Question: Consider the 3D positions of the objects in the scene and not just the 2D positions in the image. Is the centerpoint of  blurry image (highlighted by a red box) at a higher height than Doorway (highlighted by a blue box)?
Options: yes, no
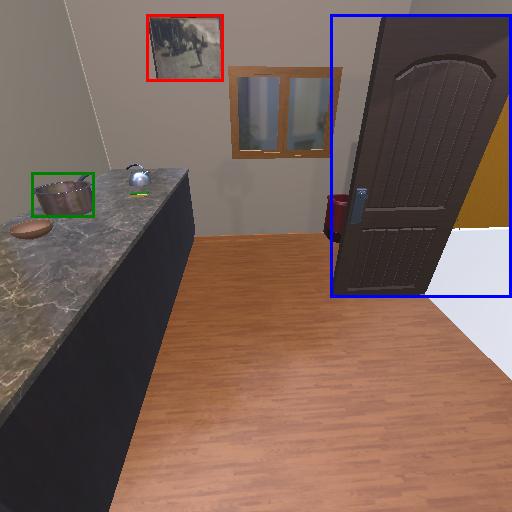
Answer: yes